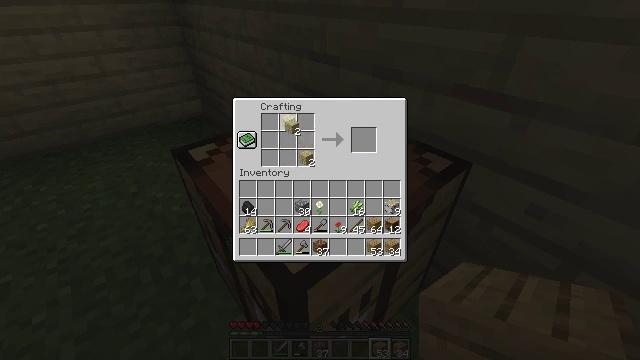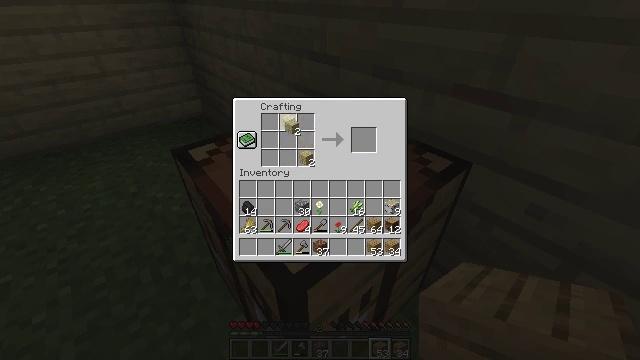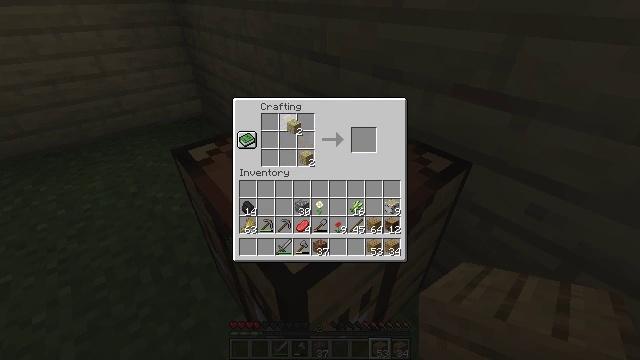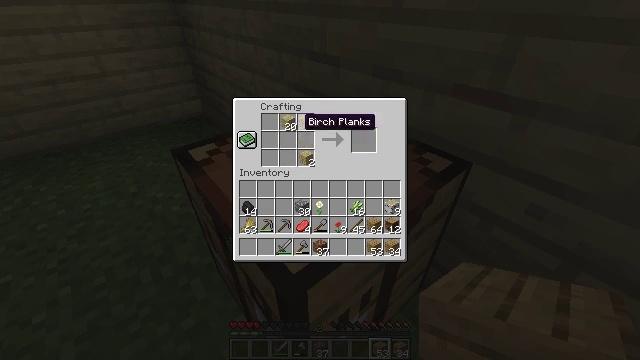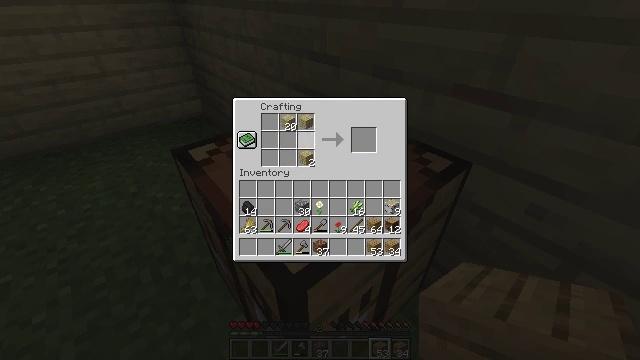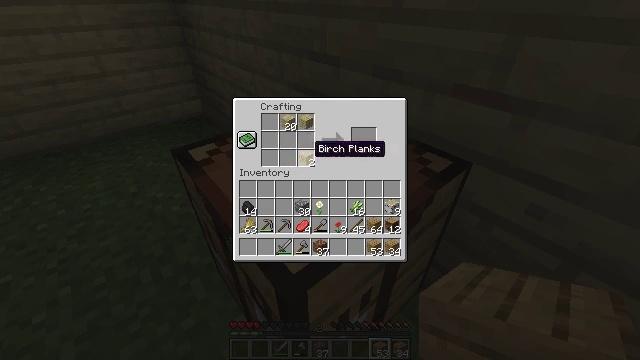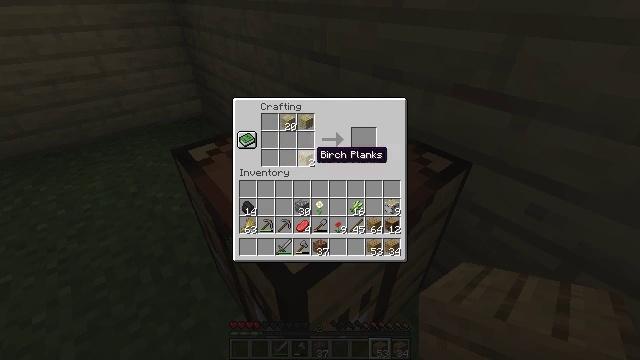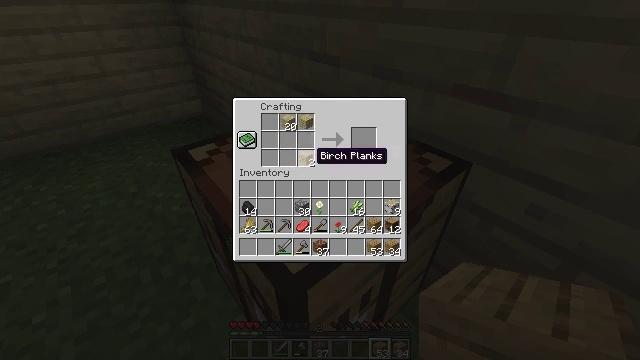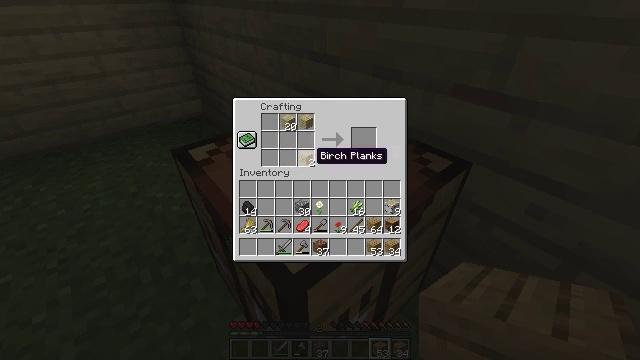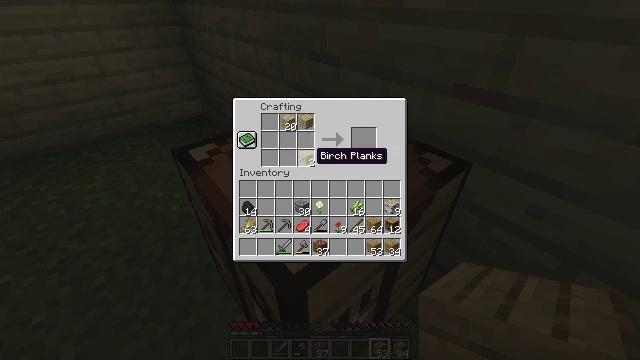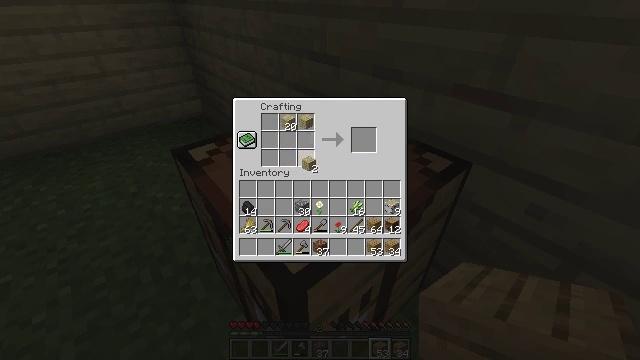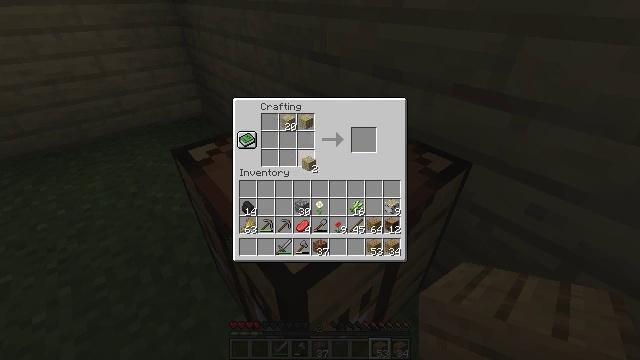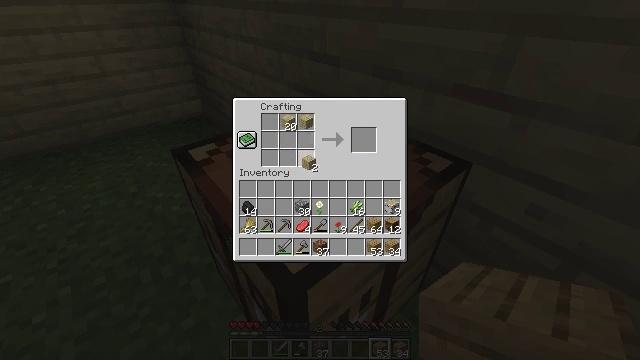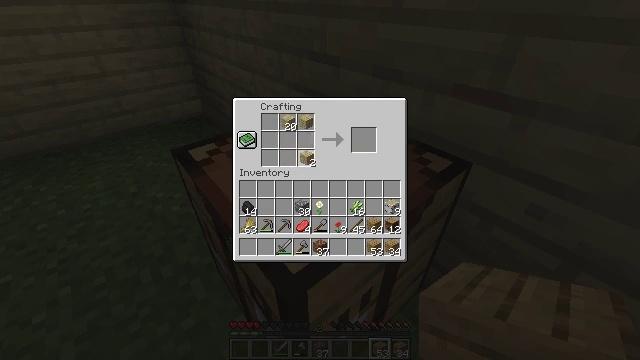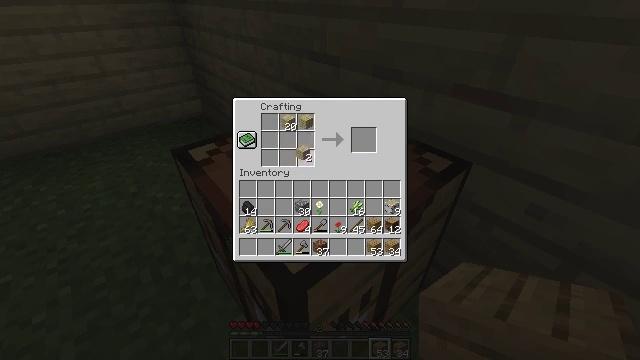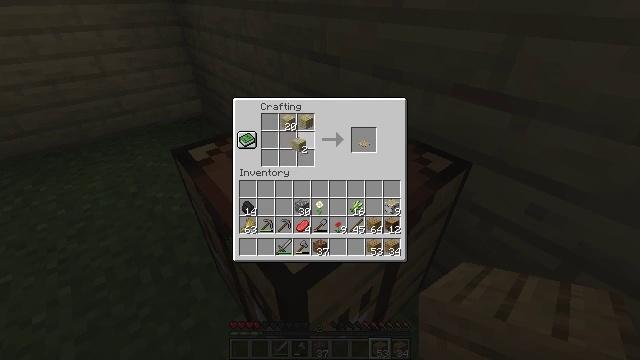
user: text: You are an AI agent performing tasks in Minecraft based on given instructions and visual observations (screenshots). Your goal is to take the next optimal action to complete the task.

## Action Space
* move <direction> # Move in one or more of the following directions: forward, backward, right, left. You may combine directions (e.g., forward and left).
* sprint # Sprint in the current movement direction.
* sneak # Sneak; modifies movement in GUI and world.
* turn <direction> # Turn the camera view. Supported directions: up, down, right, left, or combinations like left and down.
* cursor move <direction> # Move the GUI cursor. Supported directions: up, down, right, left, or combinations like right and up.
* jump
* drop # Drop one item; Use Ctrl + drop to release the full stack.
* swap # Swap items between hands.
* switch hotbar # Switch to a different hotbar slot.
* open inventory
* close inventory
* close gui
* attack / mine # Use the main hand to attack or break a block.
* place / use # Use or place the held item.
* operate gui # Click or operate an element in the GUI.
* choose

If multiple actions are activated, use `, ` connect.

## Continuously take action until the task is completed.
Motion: motion action
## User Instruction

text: Place birch planks in the crafting table to create a birch door.
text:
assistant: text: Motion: operate gui
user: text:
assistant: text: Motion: operate gui
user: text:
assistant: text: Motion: no_op
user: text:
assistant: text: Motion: cursor move right and down
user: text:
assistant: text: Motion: cursor move down
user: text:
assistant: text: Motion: no_op
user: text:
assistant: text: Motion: no_op
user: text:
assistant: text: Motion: no_op
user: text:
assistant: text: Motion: no_op
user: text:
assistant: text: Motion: operate gui
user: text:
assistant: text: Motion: operate gui
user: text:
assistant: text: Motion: operate gui
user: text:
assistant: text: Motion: no_op
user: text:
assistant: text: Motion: no_op
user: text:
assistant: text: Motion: cursor move up
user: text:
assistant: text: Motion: no_op
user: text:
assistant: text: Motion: no_op
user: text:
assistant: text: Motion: no_op
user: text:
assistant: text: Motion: no_op
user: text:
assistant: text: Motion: cursor move up
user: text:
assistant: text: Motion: no_op
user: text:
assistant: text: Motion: no_op
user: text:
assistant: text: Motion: no_op
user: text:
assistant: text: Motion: no_op
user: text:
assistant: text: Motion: no_op
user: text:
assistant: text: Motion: operate gui
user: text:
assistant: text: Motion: operate gui
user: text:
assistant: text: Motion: operate gui
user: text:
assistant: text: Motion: no_op
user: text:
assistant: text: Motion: no_op